Interaction volume radius: 5 \u00c5
Interaction volume height: 10 \u00c5
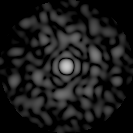
Disorder parameter: 0.8507